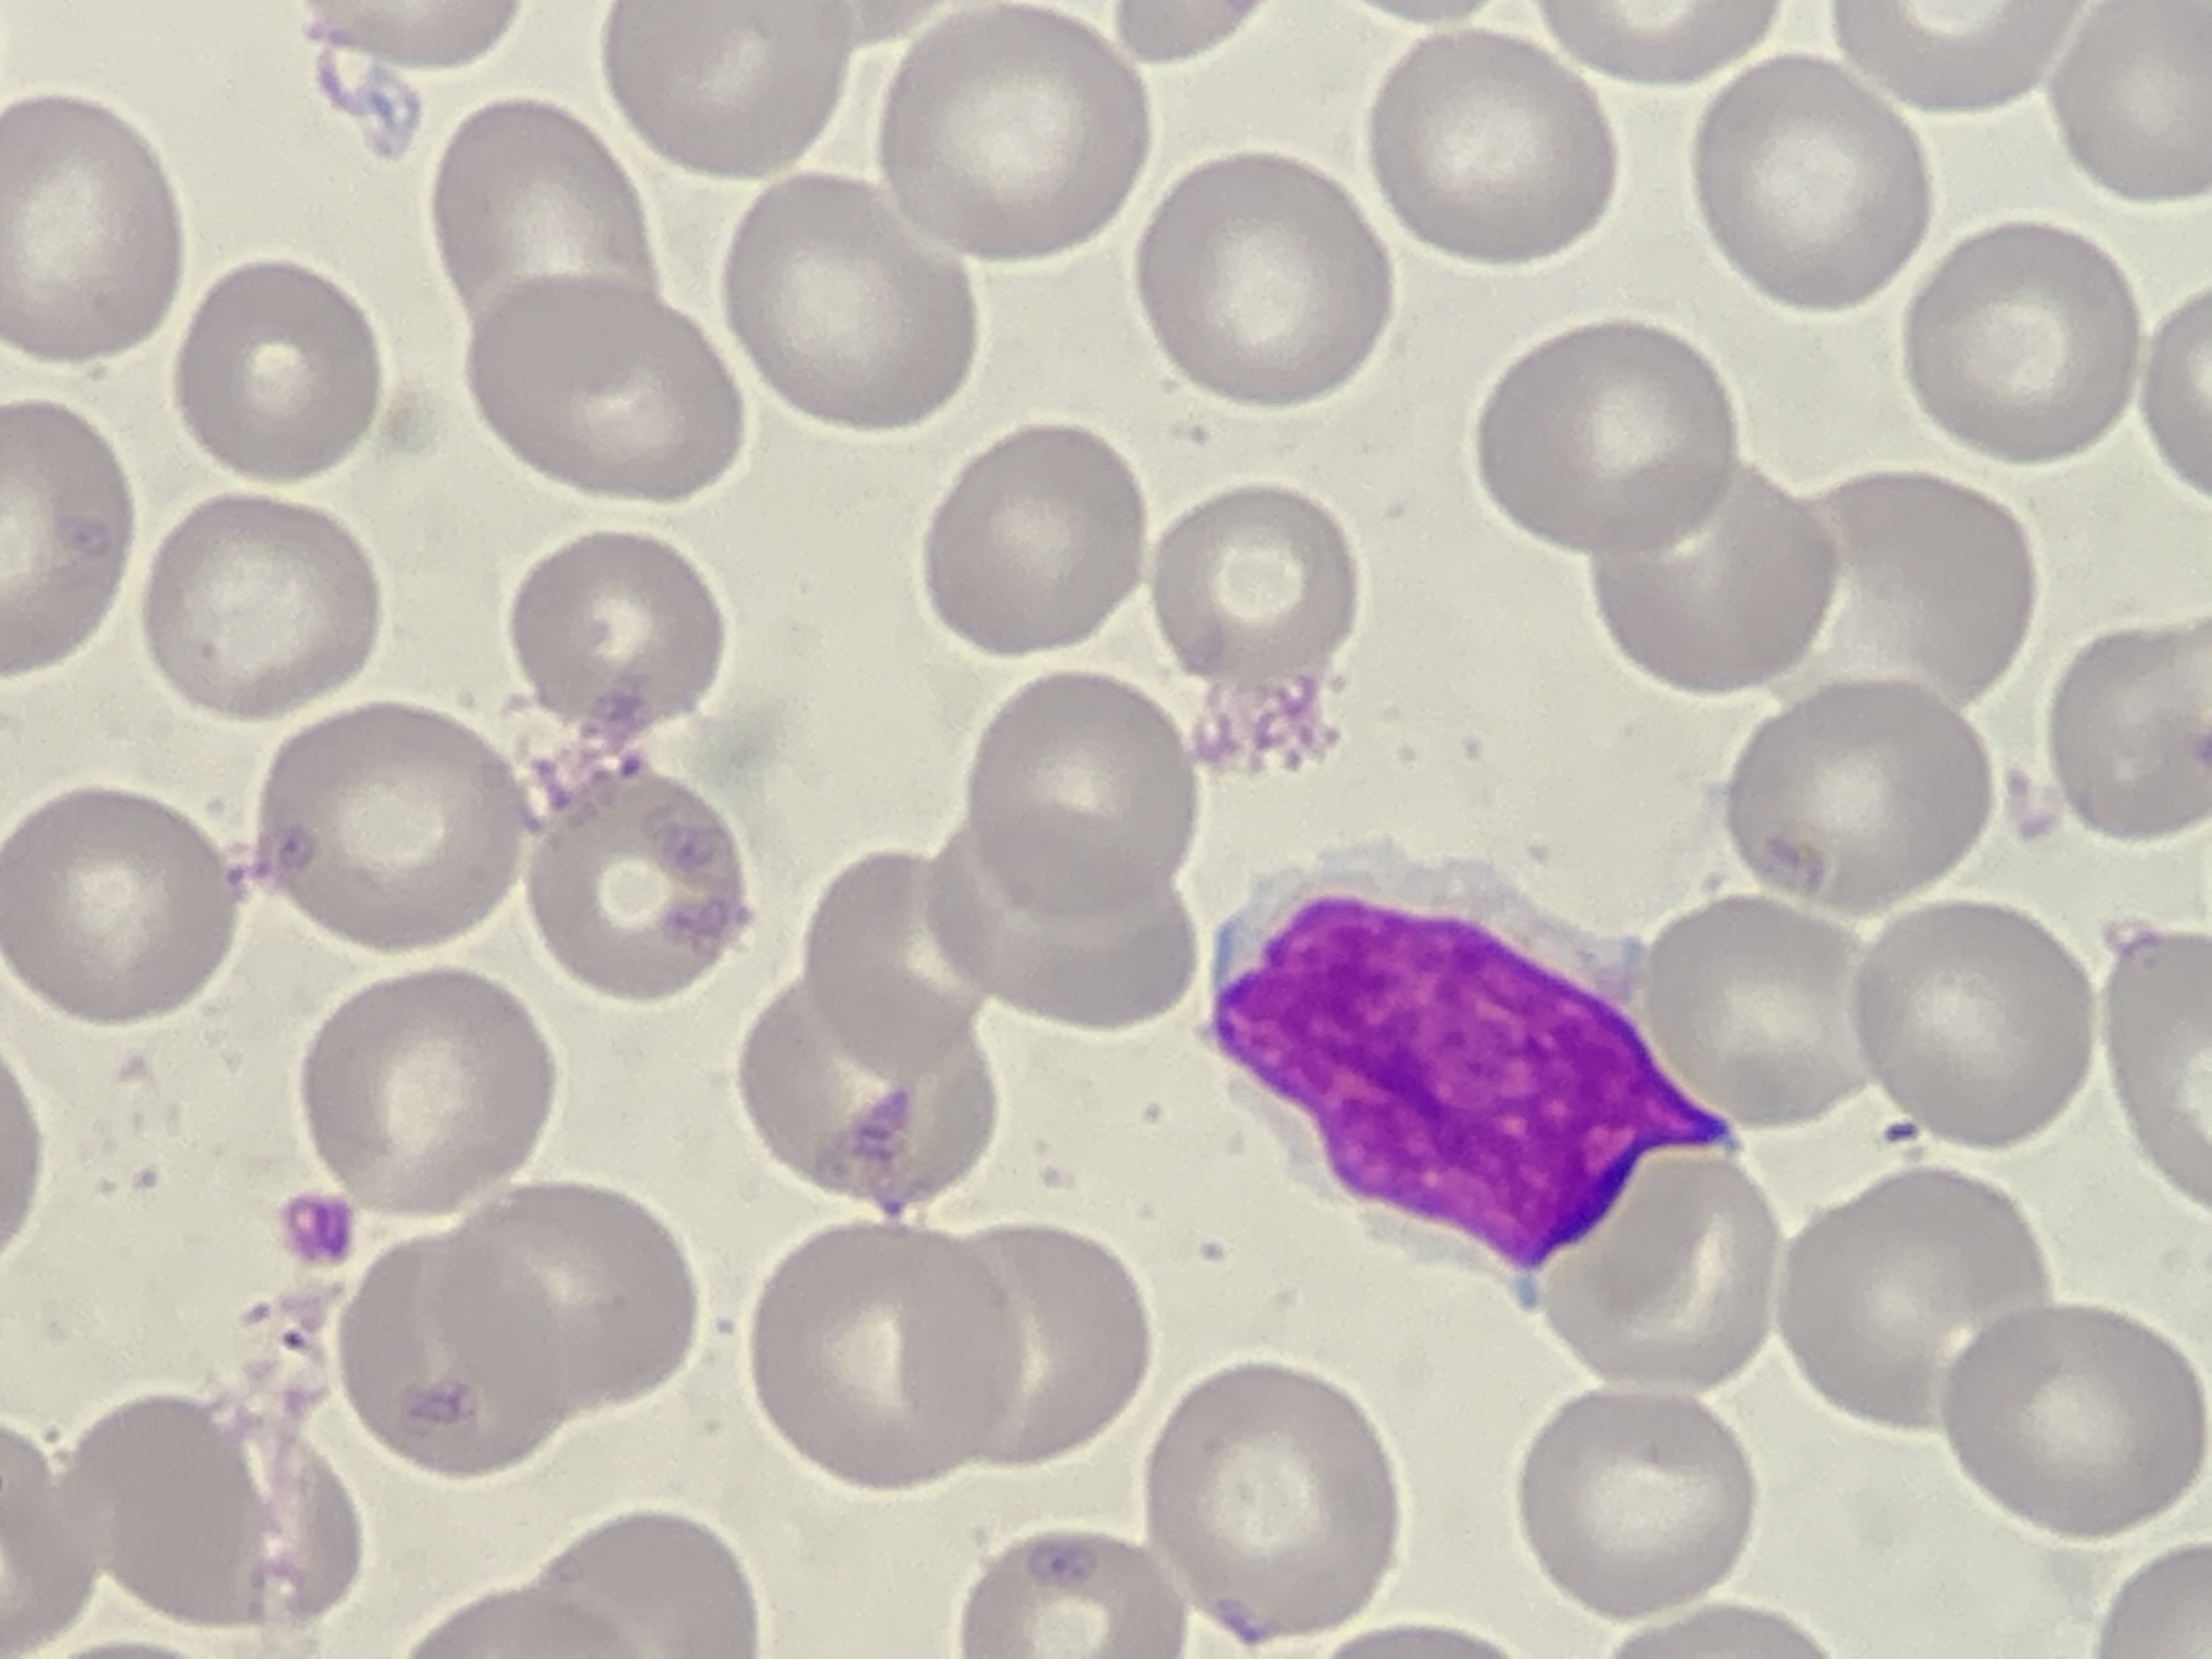
Cell type: LYMPHOCYTES